Interaction volume radius: 5 \u00c5
Interaction volume height: 30 \u00c5
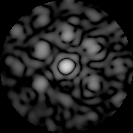
Disorder parameter: 0.6178